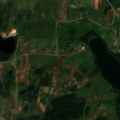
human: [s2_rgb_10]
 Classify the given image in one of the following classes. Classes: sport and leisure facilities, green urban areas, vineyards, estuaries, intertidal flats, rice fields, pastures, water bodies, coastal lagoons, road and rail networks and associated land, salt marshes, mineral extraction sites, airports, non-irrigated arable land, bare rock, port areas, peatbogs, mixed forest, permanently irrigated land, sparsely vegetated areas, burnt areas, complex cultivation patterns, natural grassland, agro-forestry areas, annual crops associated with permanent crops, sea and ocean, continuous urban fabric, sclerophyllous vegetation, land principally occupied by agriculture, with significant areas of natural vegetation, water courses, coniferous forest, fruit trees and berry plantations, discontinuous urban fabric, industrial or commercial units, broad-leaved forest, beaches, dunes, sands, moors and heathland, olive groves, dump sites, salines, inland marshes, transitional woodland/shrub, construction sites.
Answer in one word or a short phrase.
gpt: non-irrigated arable land, complex cultivation patterns, land principally occupied by agriculture, with significant areas of natural vegetation, transitional woodland/shrub